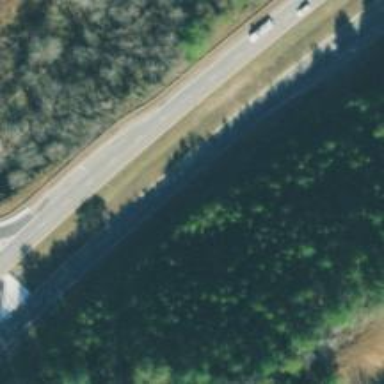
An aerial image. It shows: Asphalt road designated as trunk highway.